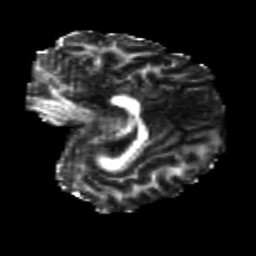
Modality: FA
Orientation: sagittal
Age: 19
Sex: female
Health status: healthy
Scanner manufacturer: philips
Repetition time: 7.48 s
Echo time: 0.08753 s